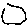
Label: hexagon